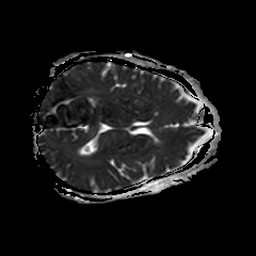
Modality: ADC
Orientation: axial
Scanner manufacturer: philips
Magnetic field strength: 3 T
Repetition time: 3.078 s
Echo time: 0.076 s